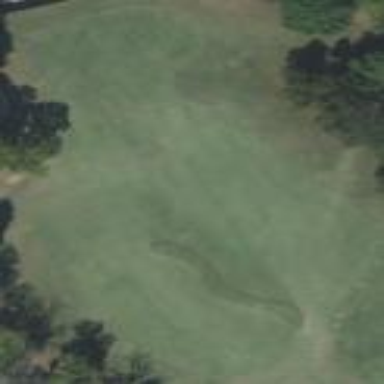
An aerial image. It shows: Golf fairway in the image.